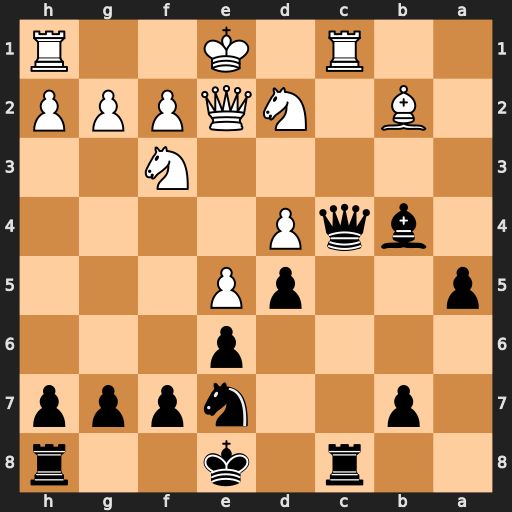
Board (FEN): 2r1k2r/1p2nppp/4p3/p2pP3/1bqP4/5N2/1B1NQPPP/2R1K2R
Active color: b
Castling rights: Kk
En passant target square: -
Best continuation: Qxc1+ Bxc1 Rxc1+